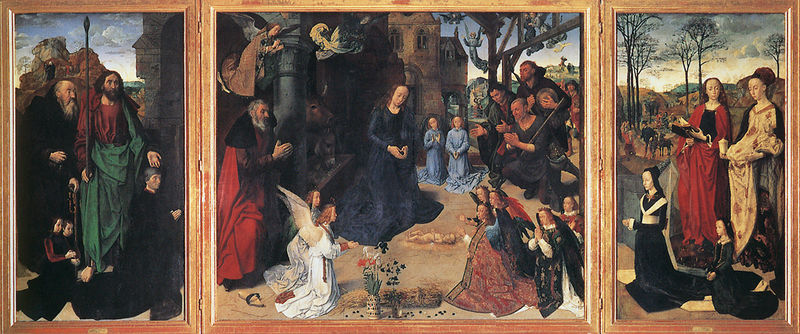
Titel: Portinari Triptychon
Künstler: Hugo van der Goes
Institution: Florenz, Uffizien
Schlagwörter: blau, flügel, himmel, umhang, bäume, frauen, grün, landschaft, frau, kleid, männer, schwarz, stroh, haus, rot, boden, gold, drei, kind, mutter, renaissance, engel, liegen, berge, baby, lanze, offen, jungfrau, knien, niederländisch, beten, gebet, altar, christus, jesus, jesus christus, stall, flämisch, speer, maria, madonna, anbetung, mutter gottes, szenen, altarbild, josef, erlöser, gottesmutter, jesuskind, stifter, tafeln, flügelaltar, geburt christi, triptychon, hände falten, wunder, triptichon, gebete, bethlehem, aufgeklappt, stifterfiguren, messias, gottessohn, gefalten, sohn gottes, unsere liebe frau, böumen, heilige maria, christkind, madonna mit dem kind, memling, jniend, christkönig, laze, heilland, erretter, jesus von nazaret, gottesgebärerin, maria von nazaret, triptigon